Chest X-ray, PA view. Patient: 55 years old, sex M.
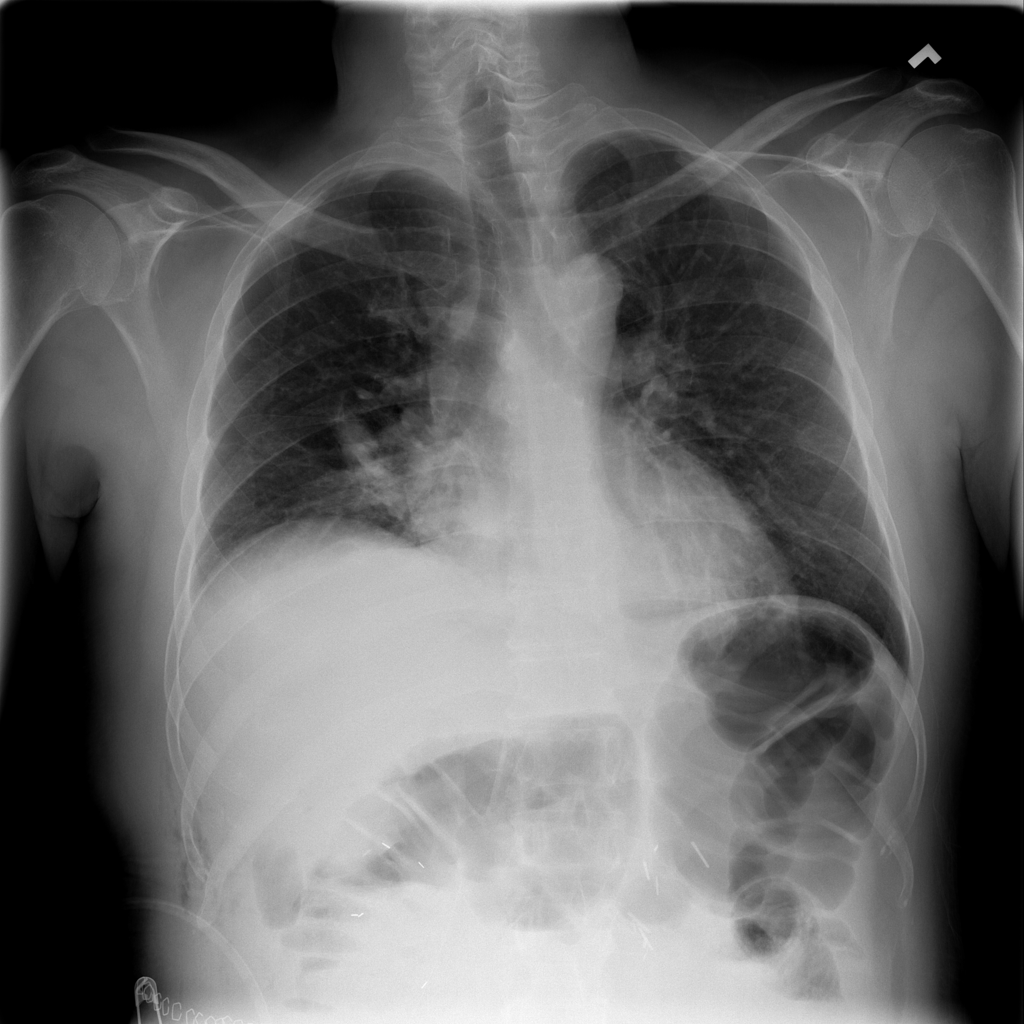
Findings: Infiltration